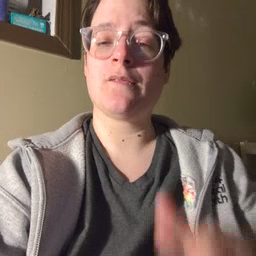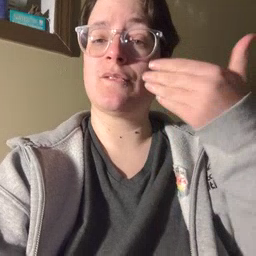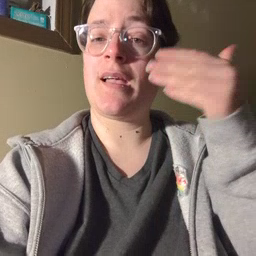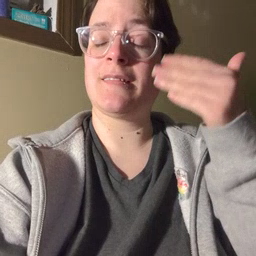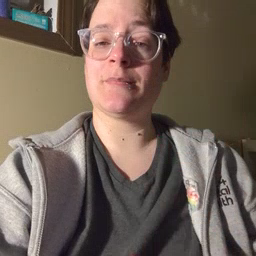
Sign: flag